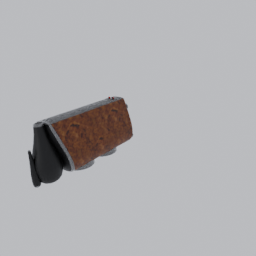
Label: electronics